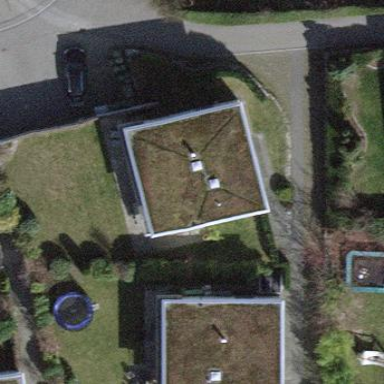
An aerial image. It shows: Detached building with flat roof.